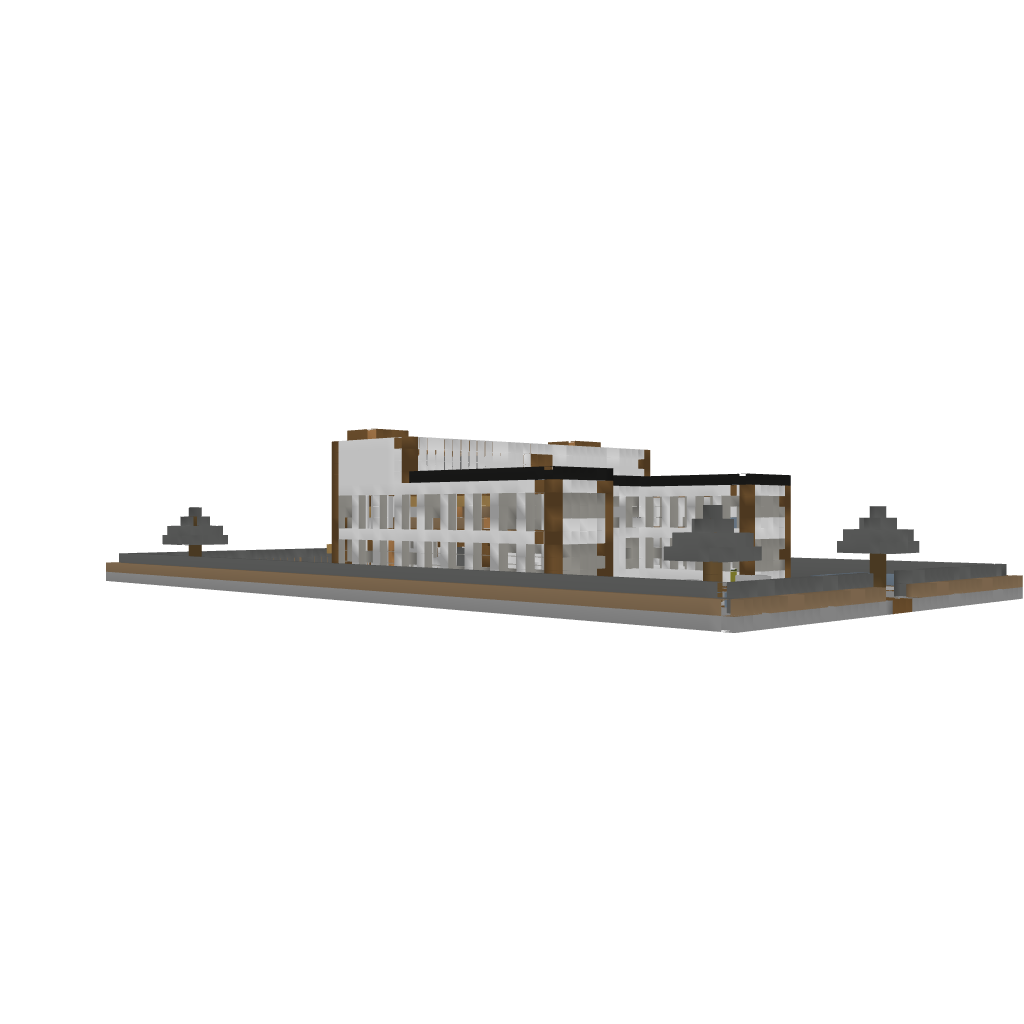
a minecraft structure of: Iron Mansion